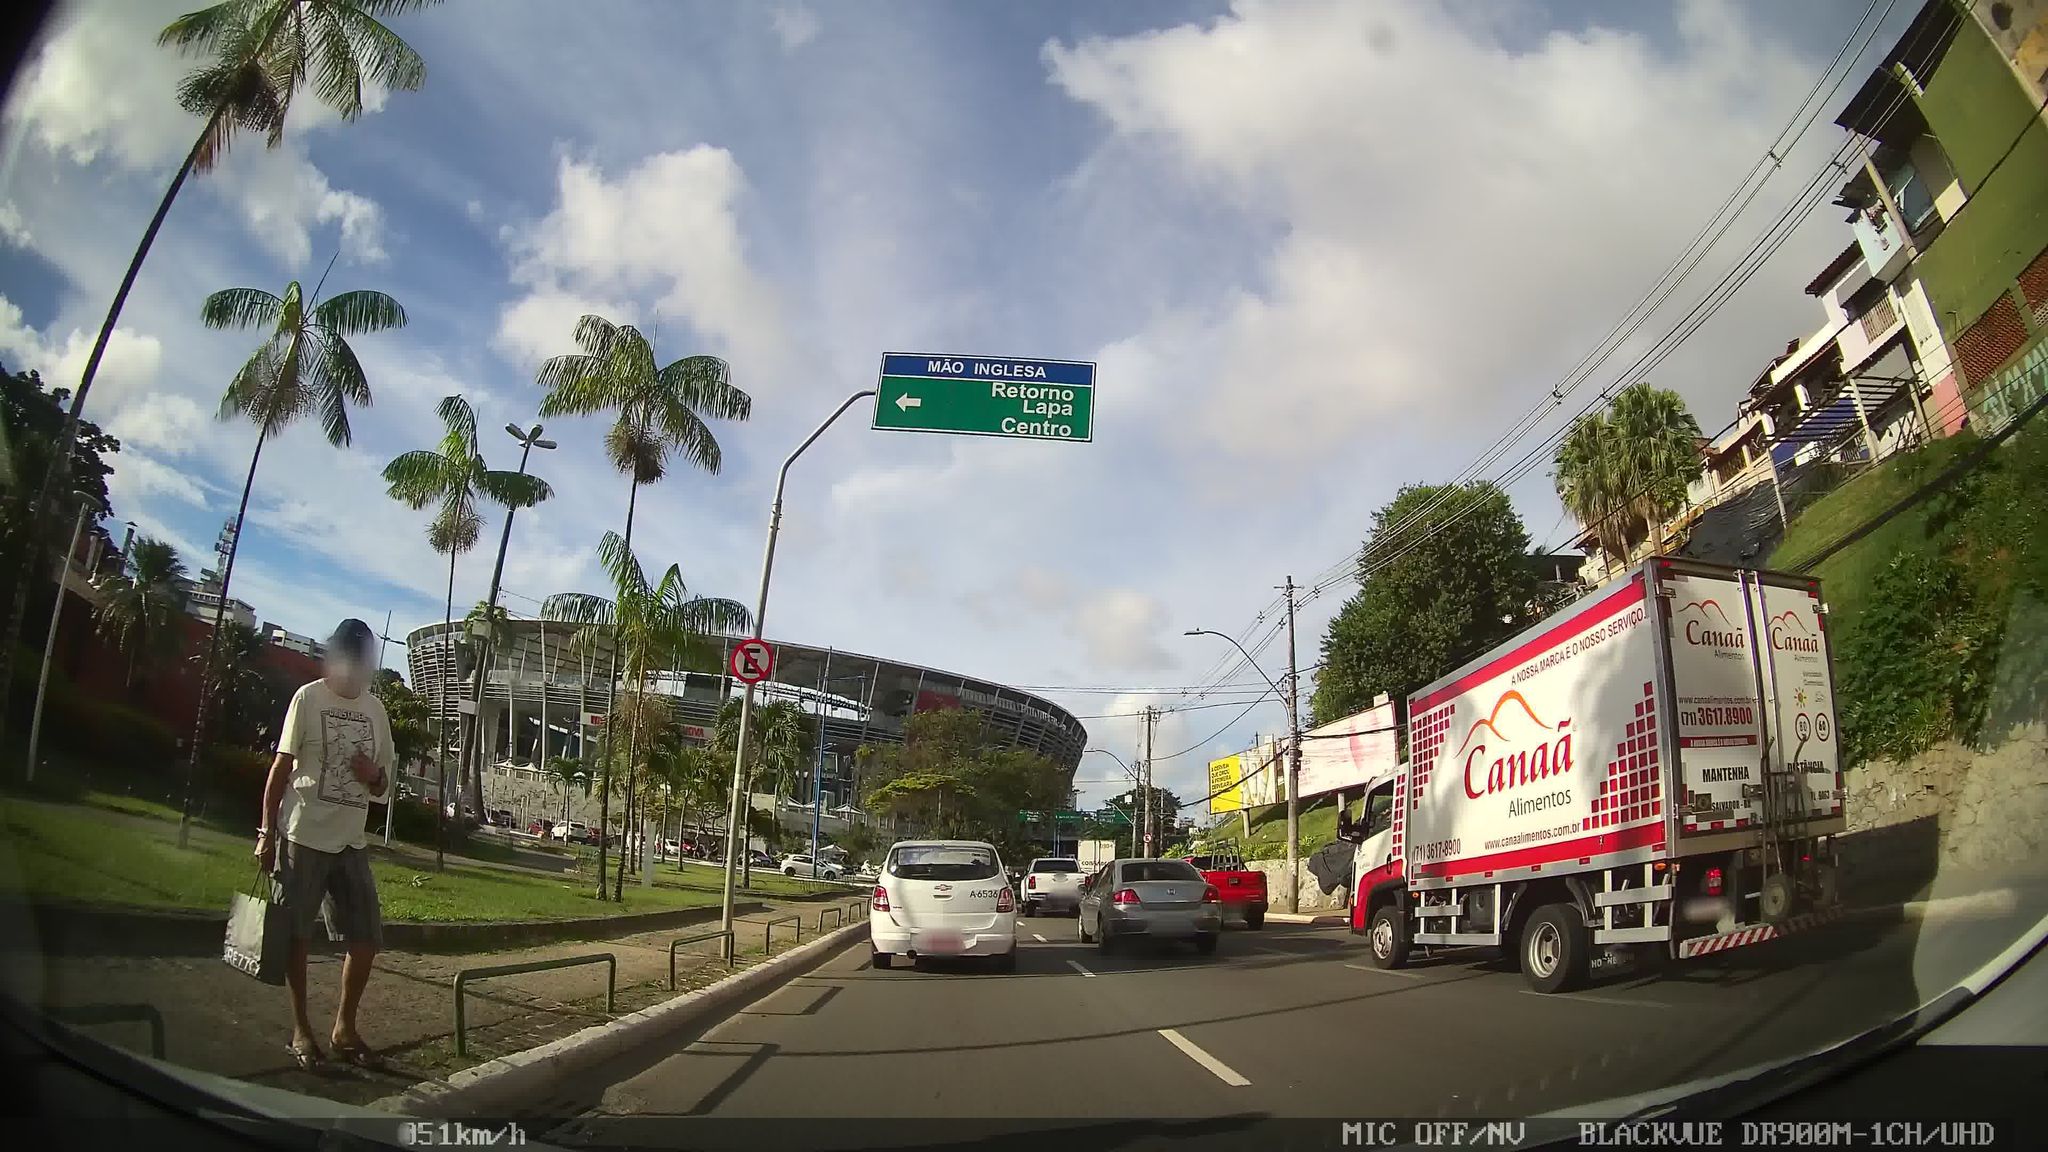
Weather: clear
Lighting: day
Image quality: good
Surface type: driving surface
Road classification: primary
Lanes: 3
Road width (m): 1.5
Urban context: urban centre
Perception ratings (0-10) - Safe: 2.23, Lively: 5.16, Beautiful: 3.76, Boring: 3.99, Depressing: 5.75, Wealthy: 4.46